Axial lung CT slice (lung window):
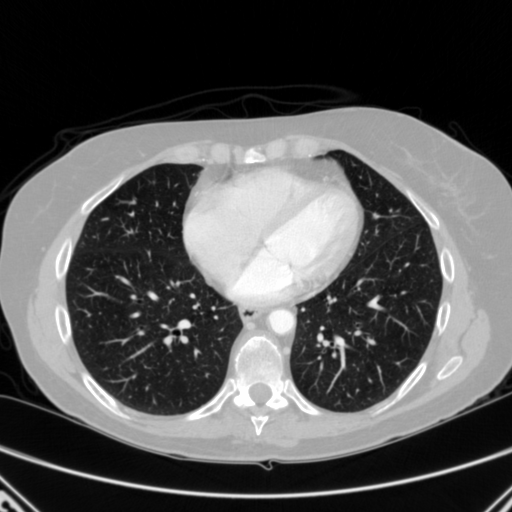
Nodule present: no